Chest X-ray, PA view. Patient: 35 years old, sex F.
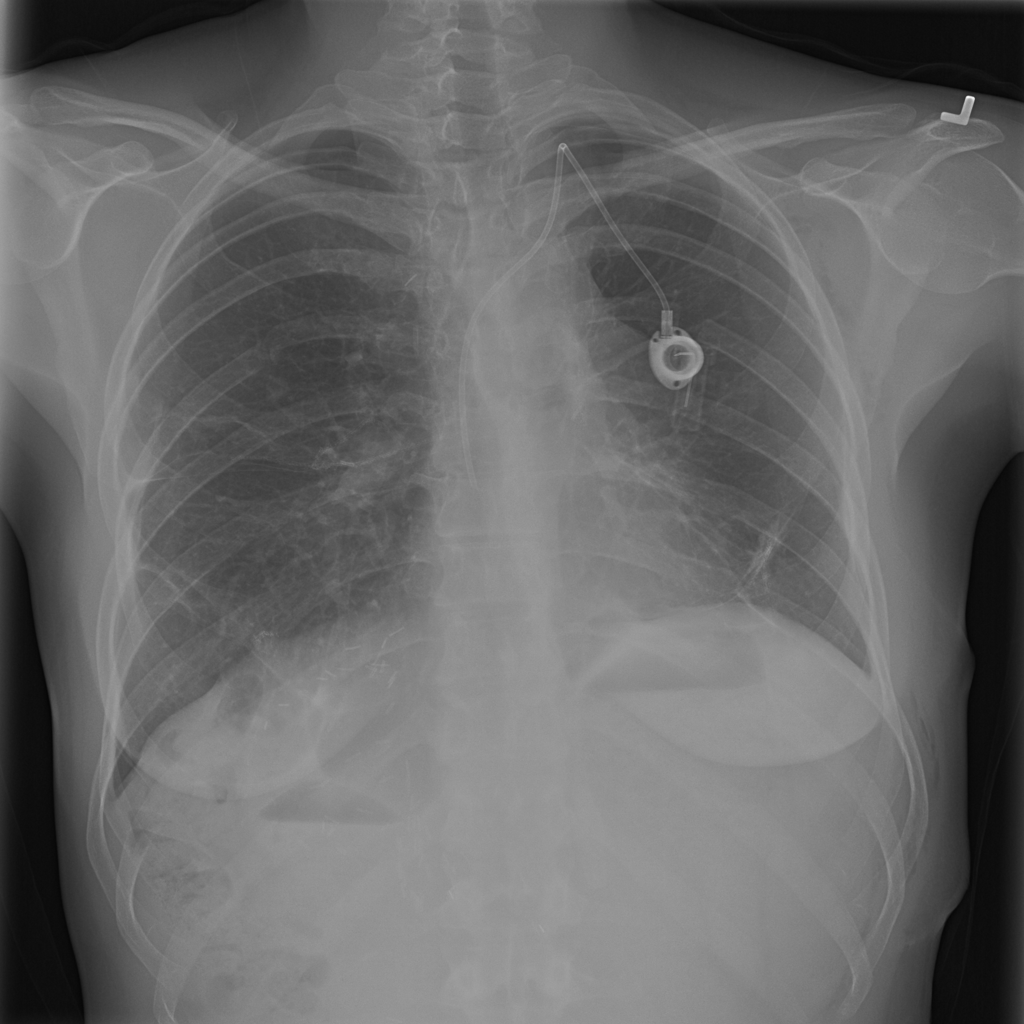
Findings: Emphysema, Pneumothorax